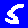
Digit: 5